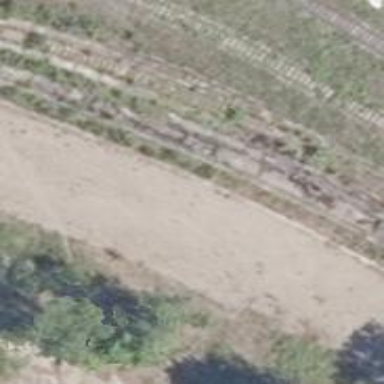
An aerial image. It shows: Rail spur service.